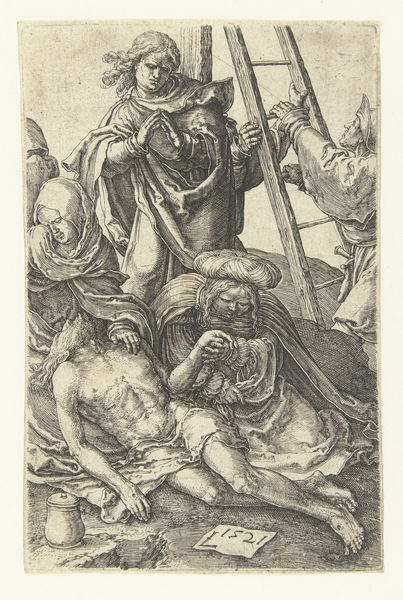
Titel: De kruisafname
Künstler: Lucas van Leyden
Standort: Amsterdam
Institution: Rijksmuseum
Schlagwörter: mann, umhang, menschen, frau, hinrichtung, johannes, leiche, tod, tot, hände, hügel, grafik, graphik, leiter, treppe, gefäß, kreuz, druck, druckgraphik, druckgrafik, radierung, stich, christus, jesus, kreuzabnahme, leichnam, maria, kupferstich, magdalena, maria magdalena, turban, urne, golgatha, kreuzesabnahme, puls, kreuzz, l, 1521